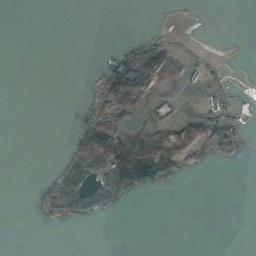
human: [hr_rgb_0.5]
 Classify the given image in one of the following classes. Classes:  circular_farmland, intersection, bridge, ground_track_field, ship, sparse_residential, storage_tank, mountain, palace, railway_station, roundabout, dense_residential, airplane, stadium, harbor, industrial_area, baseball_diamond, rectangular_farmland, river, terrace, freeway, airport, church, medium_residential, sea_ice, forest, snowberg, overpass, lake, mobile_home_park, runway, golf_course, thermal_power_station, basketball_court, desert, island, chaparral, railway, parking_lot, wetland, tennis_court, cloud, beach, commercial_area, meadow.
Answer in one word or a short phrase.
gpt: island